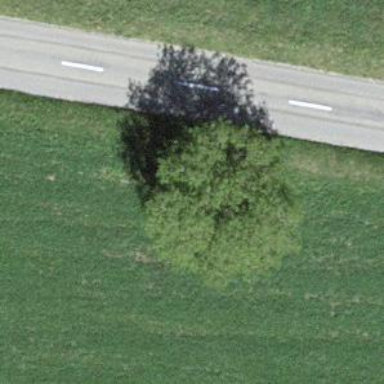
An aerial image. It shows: Deciduous tree with broadleaved leaves.